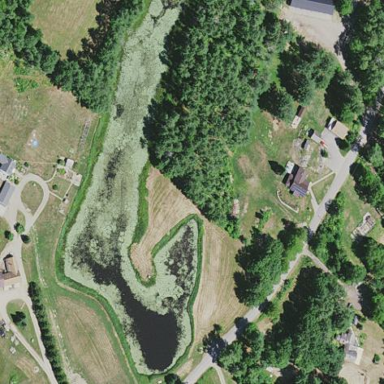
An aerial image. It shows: Serene pond surrounded by nature.